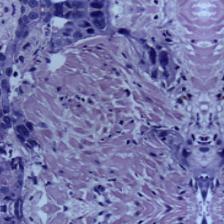
Diagnosis: OSCC